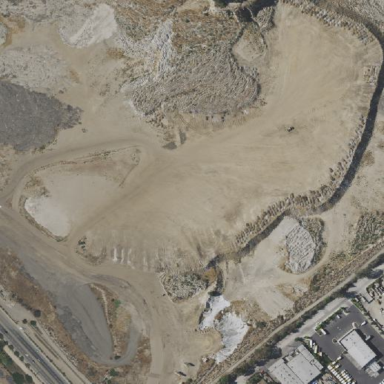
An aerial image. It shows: Quarry area with infiltration basin.